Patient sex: M
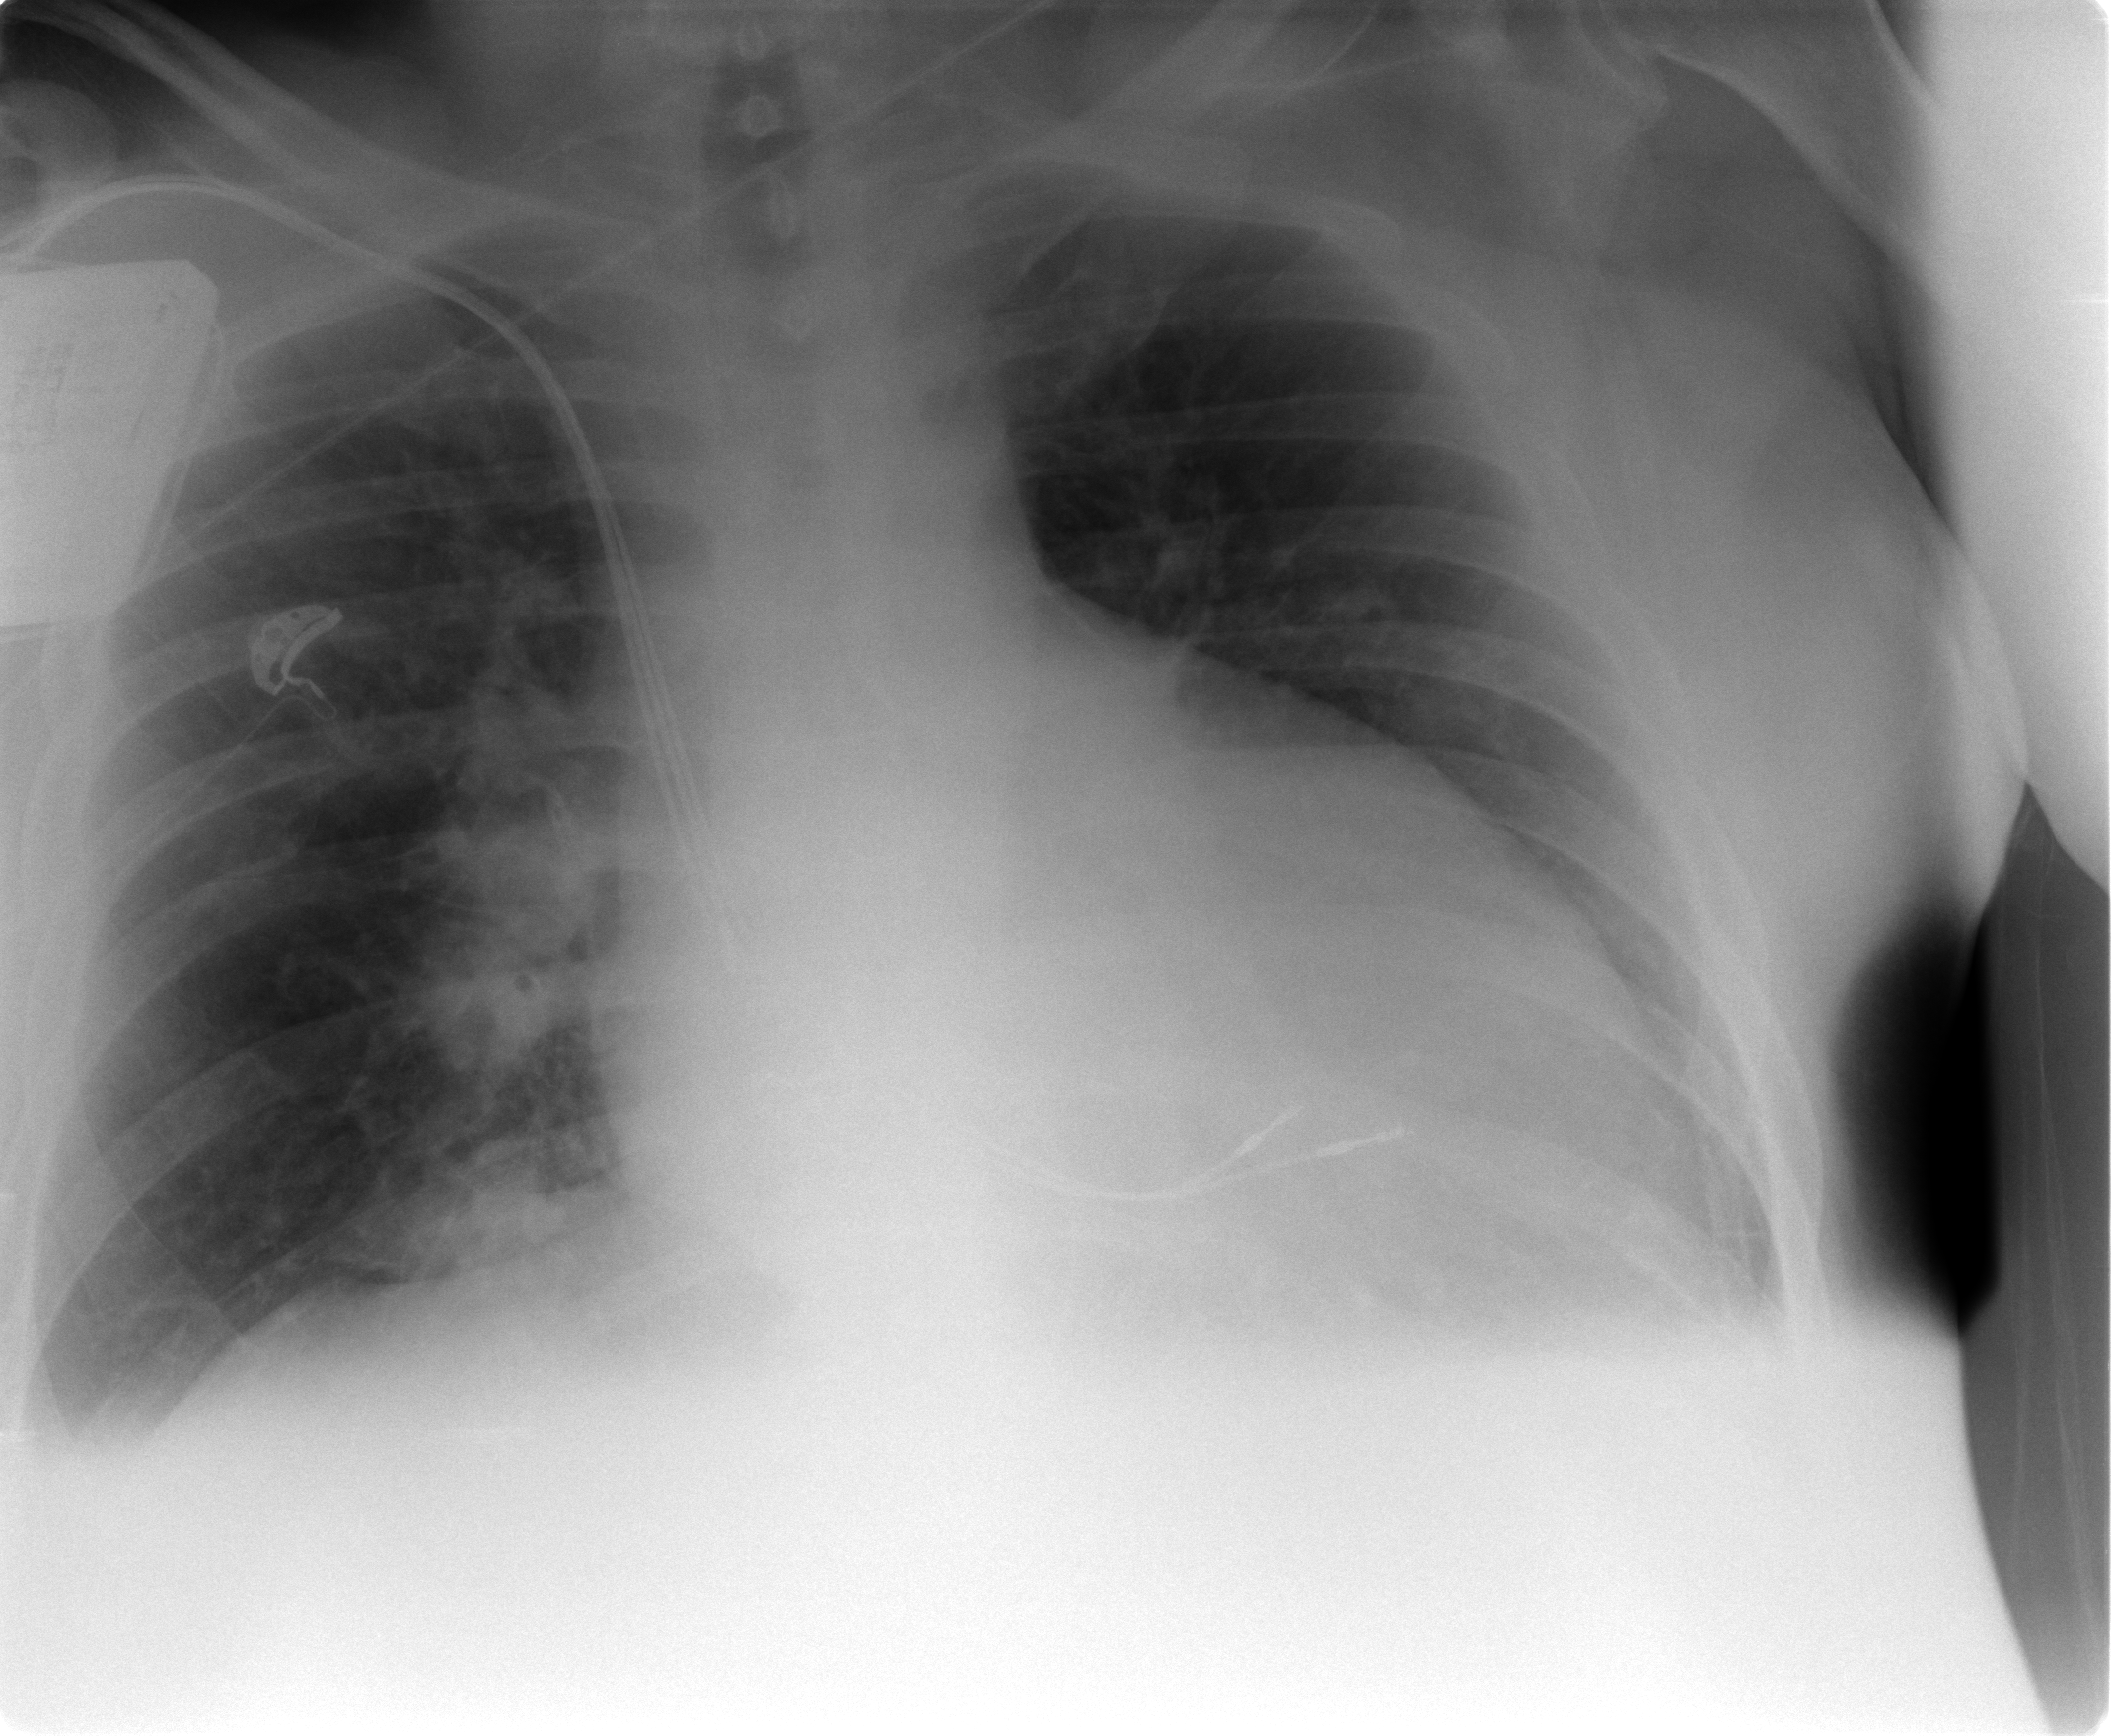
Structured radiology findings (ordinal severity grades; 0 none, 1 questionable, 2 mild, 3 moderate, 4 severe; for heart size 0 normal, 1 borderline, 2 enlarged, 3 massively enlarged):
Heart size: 2
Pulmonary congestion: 2
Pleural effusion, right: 0
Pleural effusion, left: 0
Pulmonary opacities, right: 2
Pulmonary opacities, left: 0
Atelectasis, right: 2
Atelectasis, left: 0